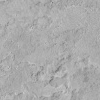
Atmospheric dust classification: not_dusty